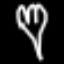
Label: fork